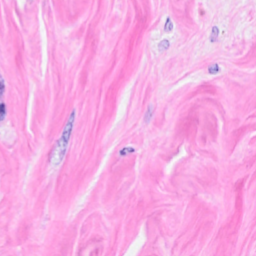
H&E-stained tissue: Breast